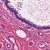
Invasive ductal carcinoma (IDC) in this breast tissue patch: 0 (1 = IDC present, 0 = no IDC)